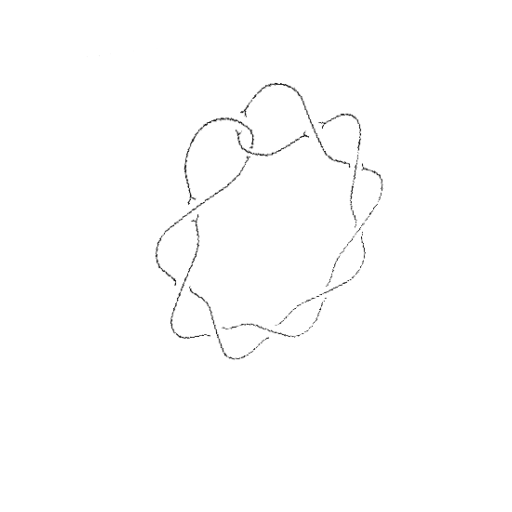
Crossing number: 10